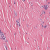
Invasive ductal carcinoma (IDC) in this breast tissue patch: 0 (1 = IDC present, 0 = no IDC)